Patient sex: F
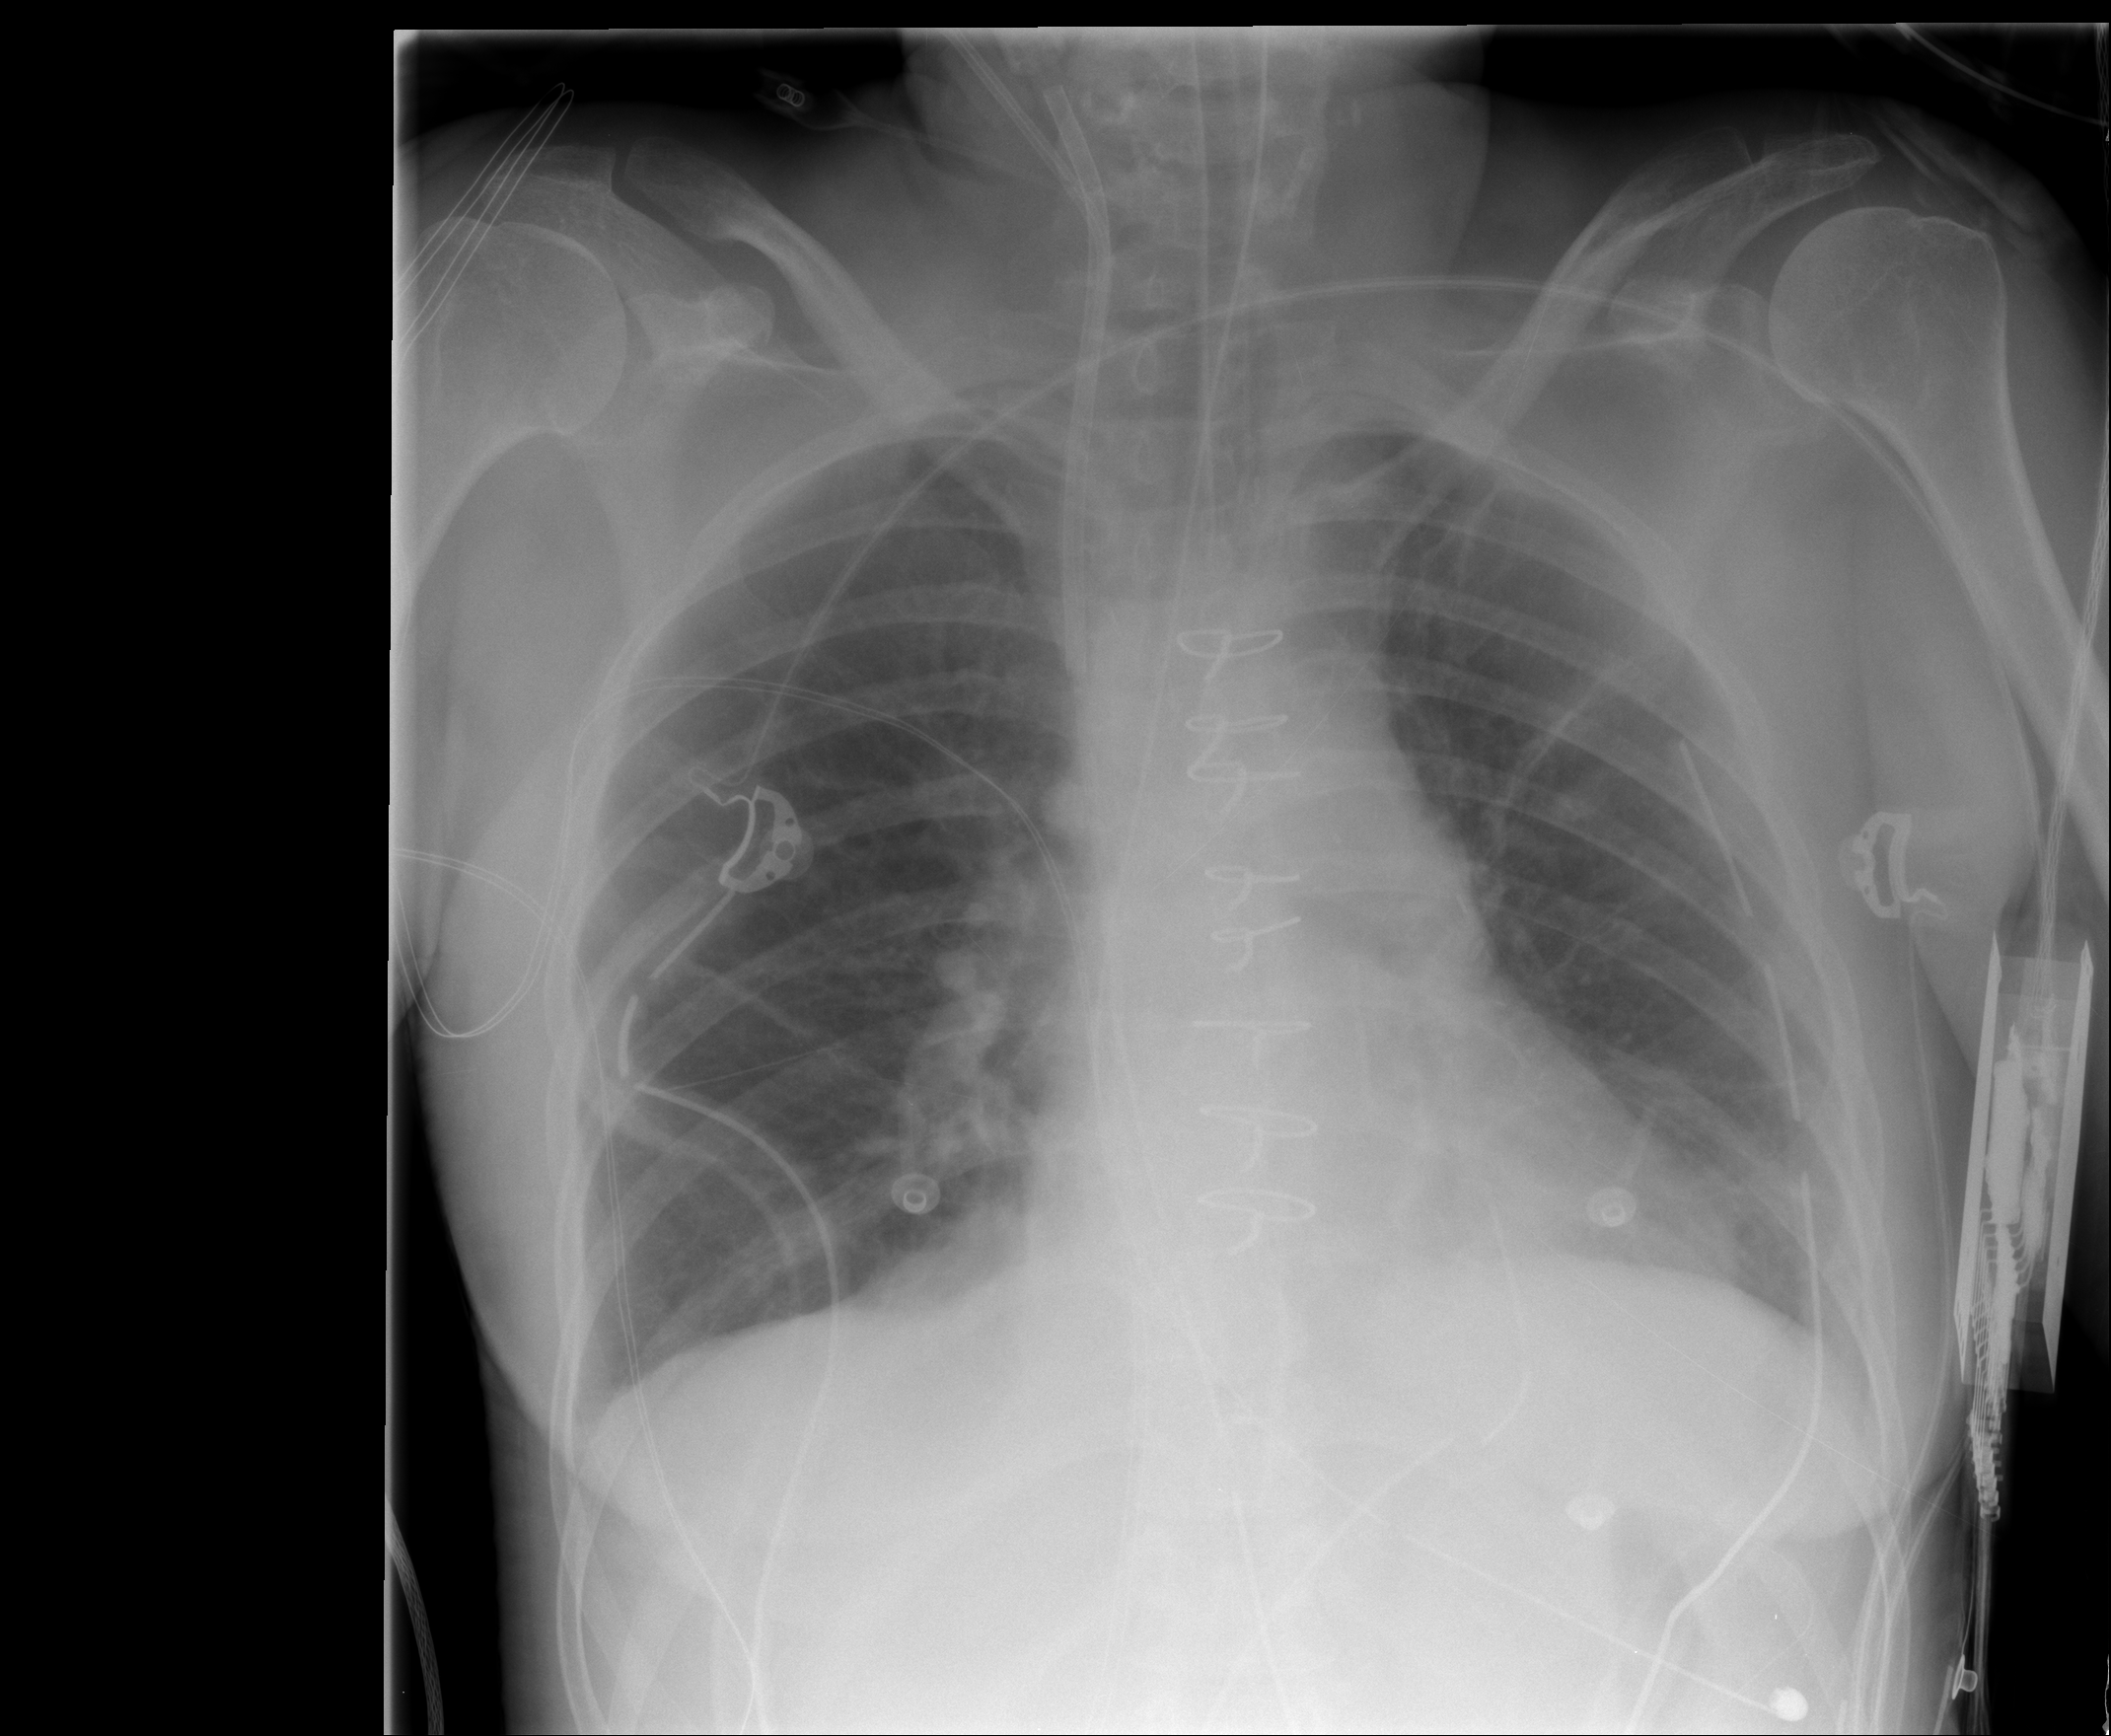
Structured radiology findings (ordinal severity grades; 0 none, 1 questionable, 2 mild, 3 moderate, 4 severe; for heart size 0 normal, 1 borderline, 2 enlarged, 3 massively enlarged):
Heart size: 0
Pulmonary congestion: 1
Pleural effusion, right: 0
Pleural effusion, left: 0
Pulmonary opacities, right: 0
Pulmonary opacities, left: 0
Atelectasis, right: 1
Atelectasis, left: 1